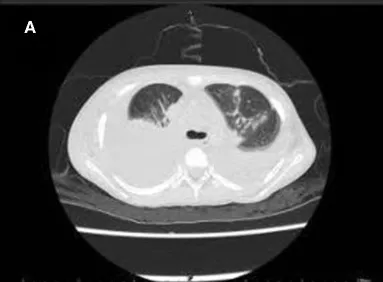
Computed tomography scan of the chest and abdomen showing multiple consolidations in both lung fields:. Pleural effusion, and ,atelectasis bilaterally.
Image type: radiology (ct)